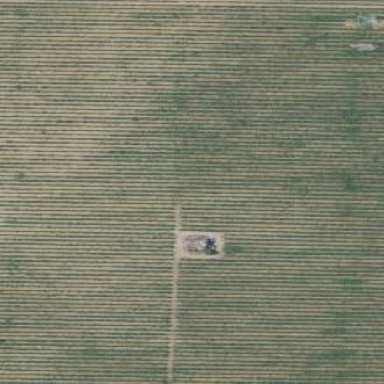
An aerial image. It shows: Vineyard.